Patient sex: M
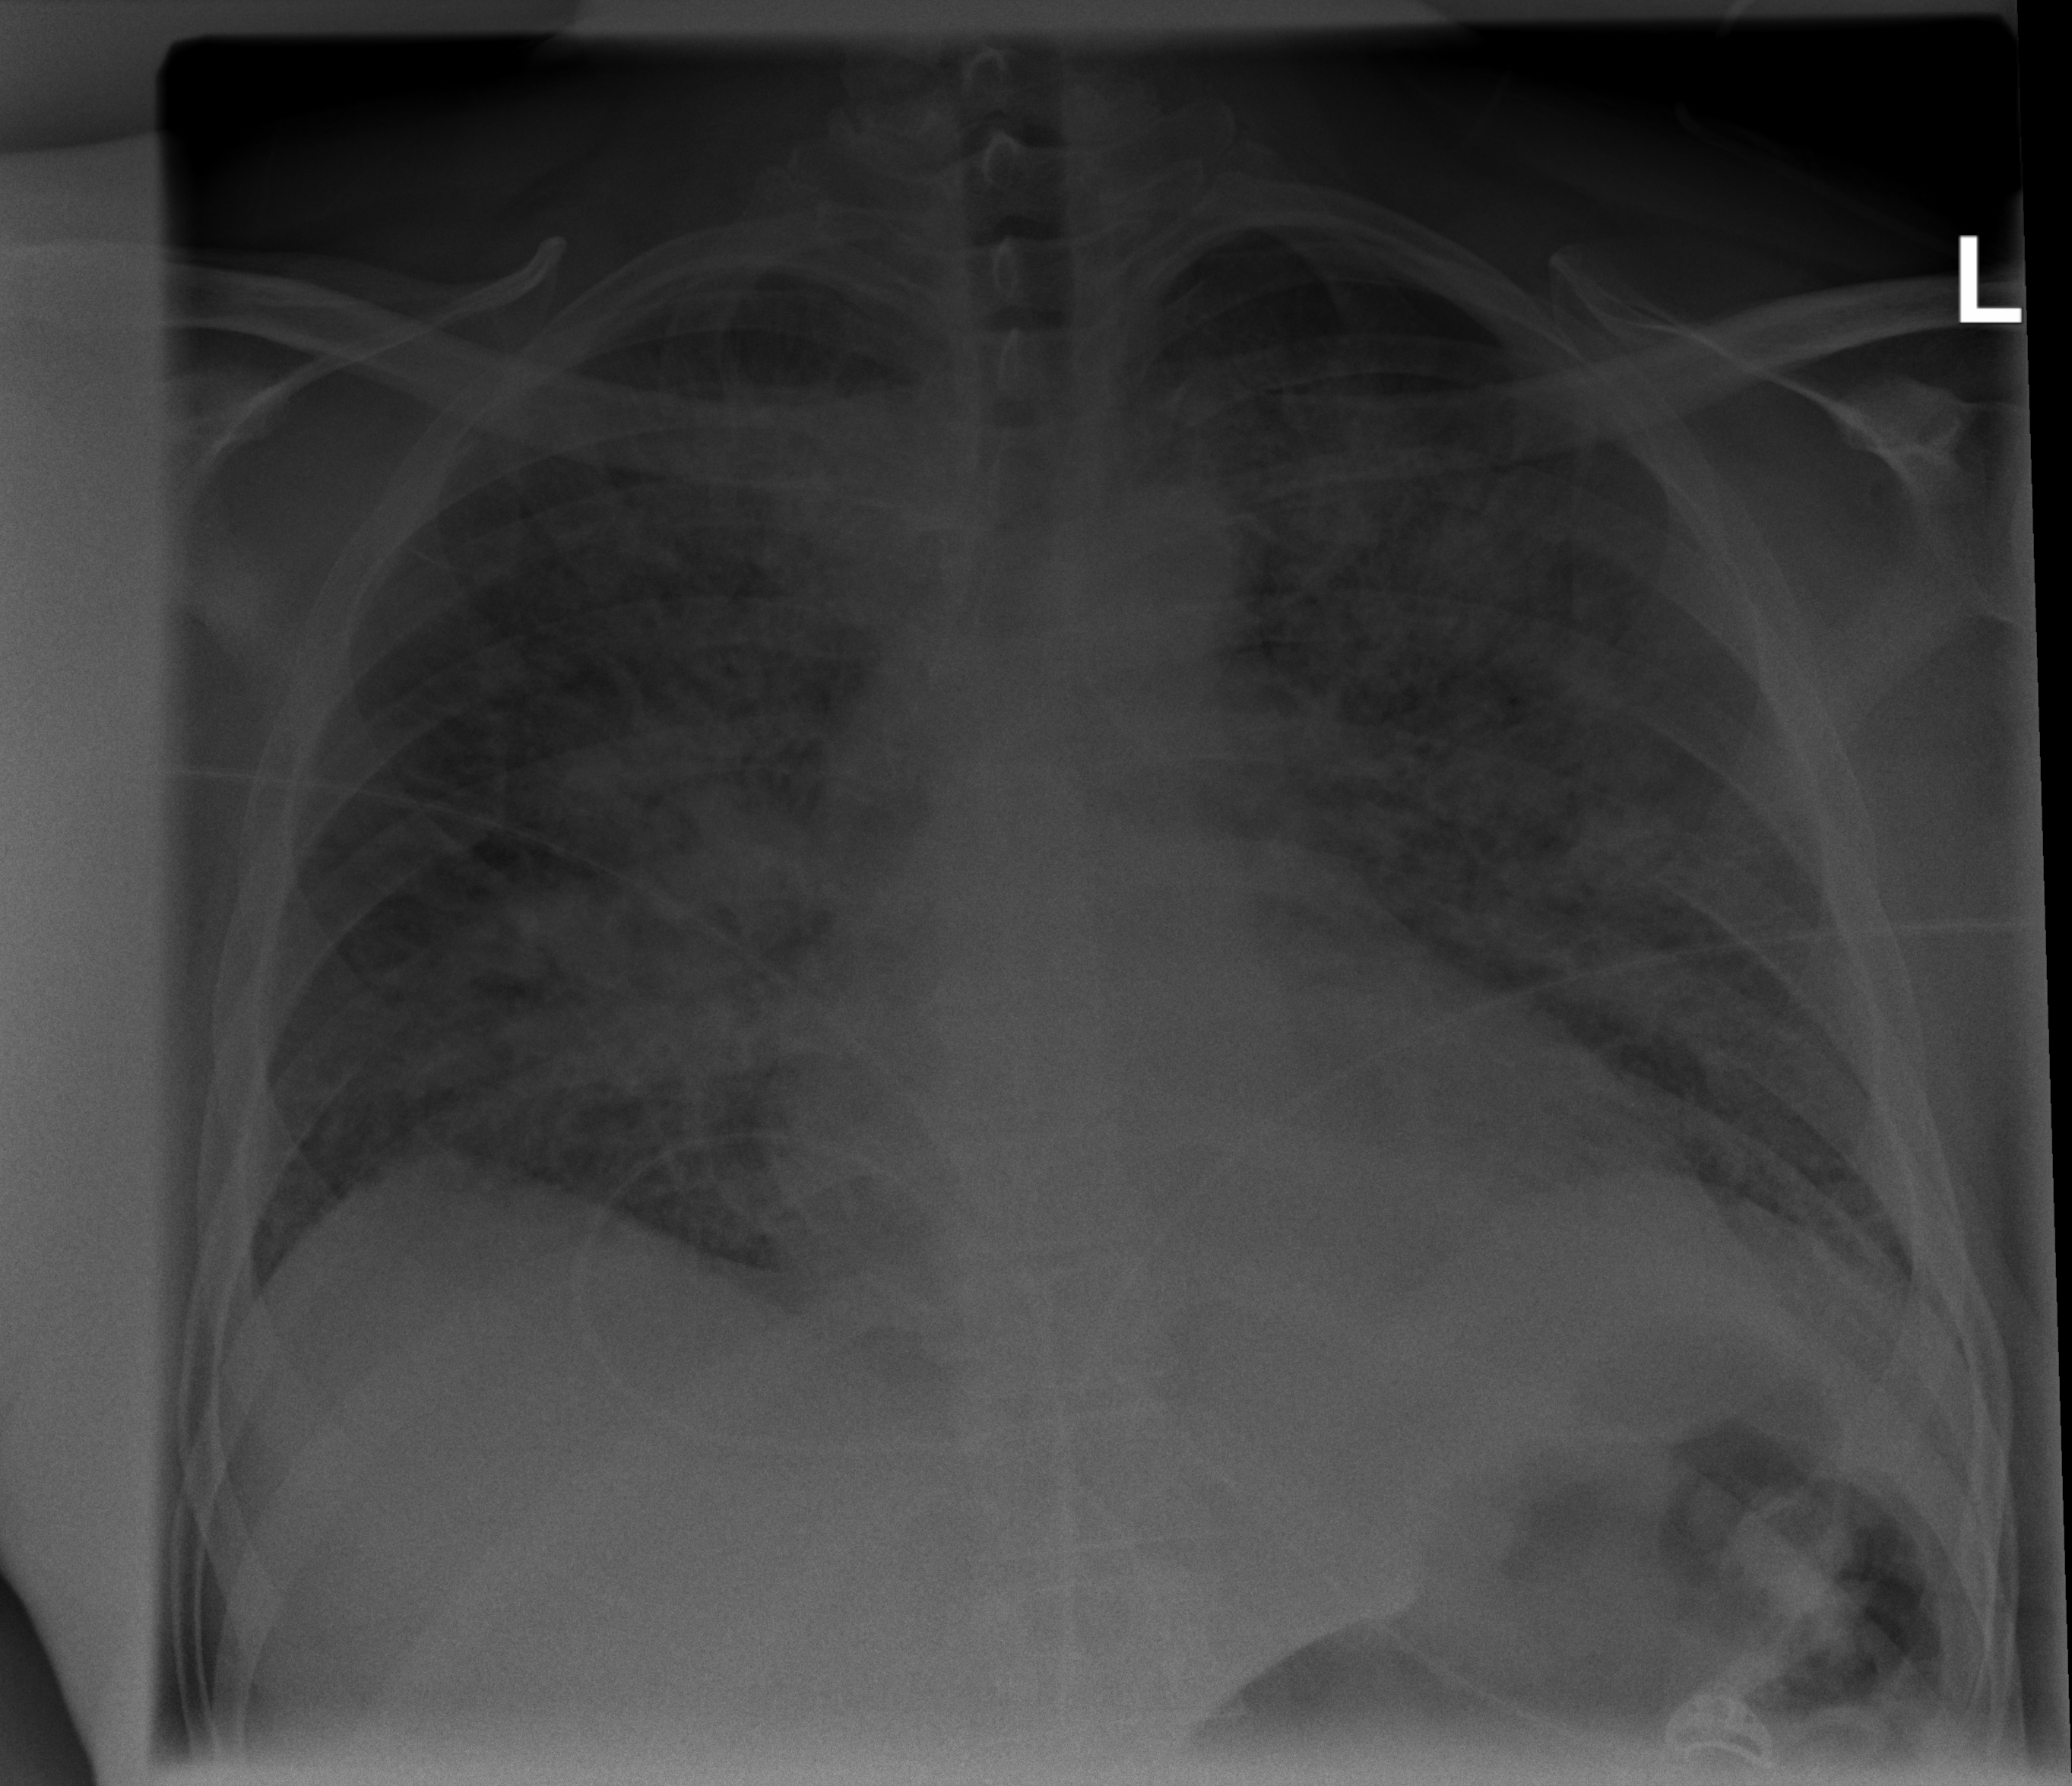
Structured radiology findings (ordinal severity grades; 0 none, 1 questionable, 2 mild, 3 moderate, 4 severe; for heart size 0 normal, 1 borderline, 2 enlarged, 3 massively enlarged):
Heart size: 0
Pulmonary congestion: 4
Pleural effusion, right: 0
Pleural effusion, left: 0
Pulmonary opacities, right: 2
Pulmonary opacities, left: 2
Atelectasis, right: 2
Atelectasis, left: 2